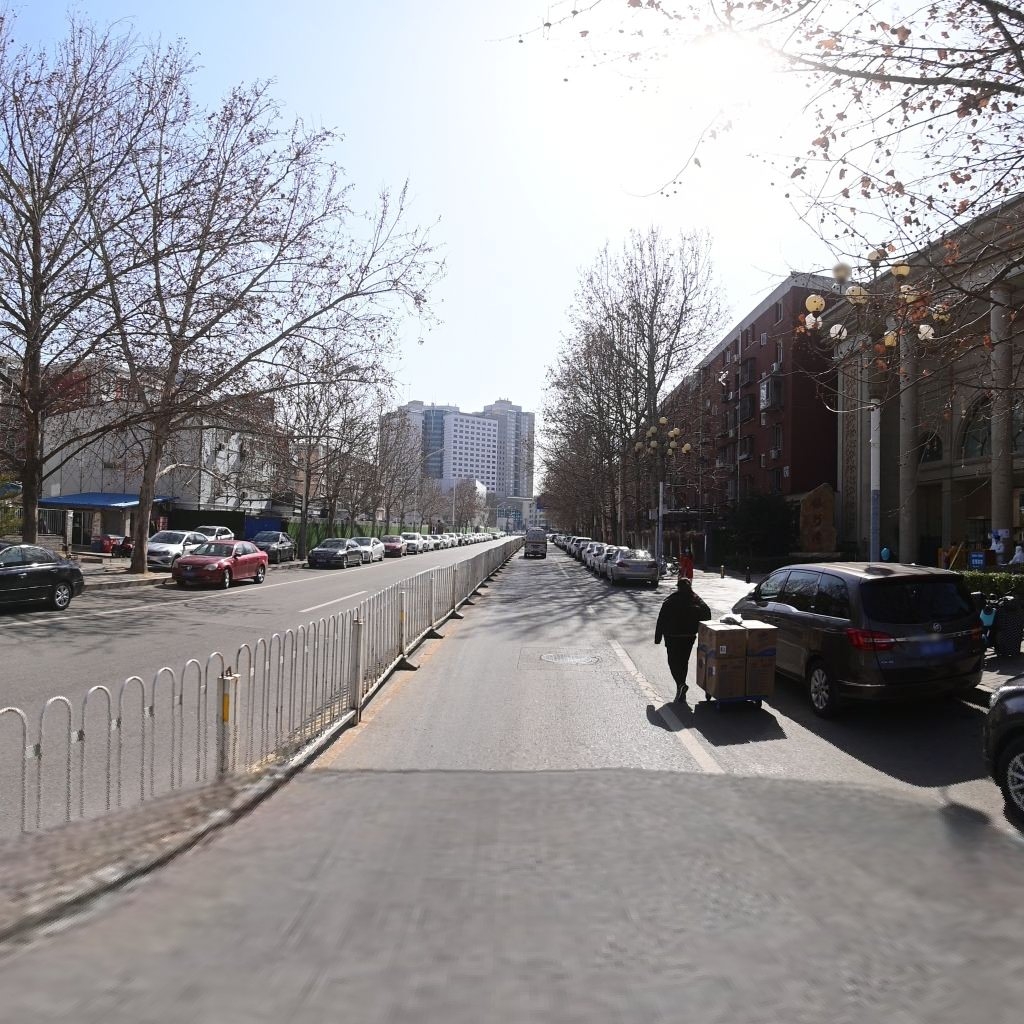
Region: Chaoyang
Road damage annotations: alligator crack, manhole cover